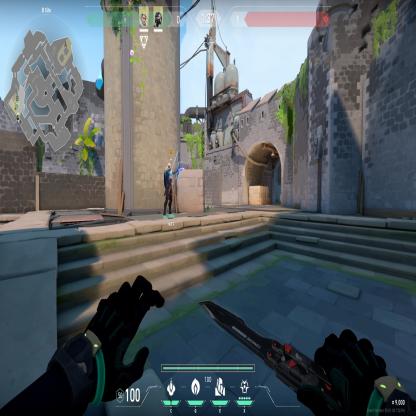
Label: teammate